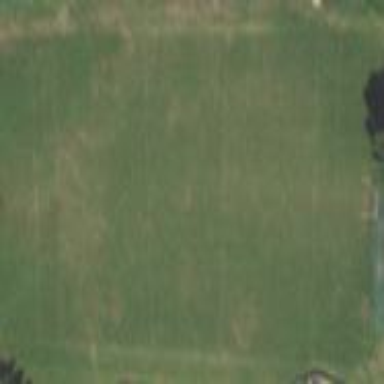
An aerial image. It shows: Rugby league pitch for leisure land.